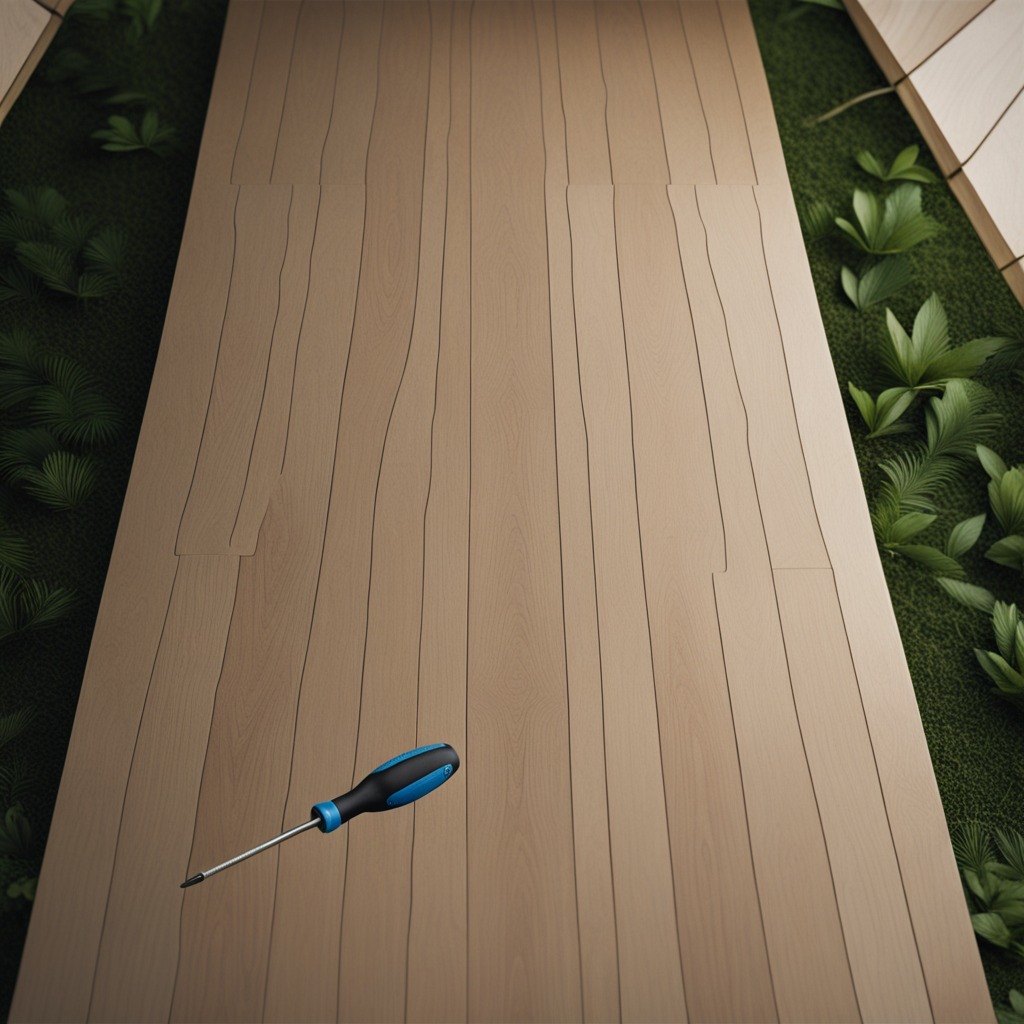
A screwdriver is lying on the wooden table inside a jungle field workshop tent humid ambient light worn but.